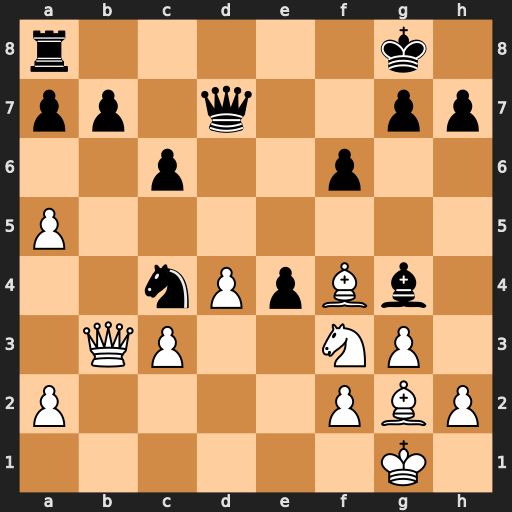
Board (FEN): r5k1/pp1q2pp/2p2p2/P7/2nPpBb1/1QP2NP1/P4PBP/6K1
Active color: w
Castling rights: -
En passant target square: -
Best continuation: Nd2 Be6 Nxc4